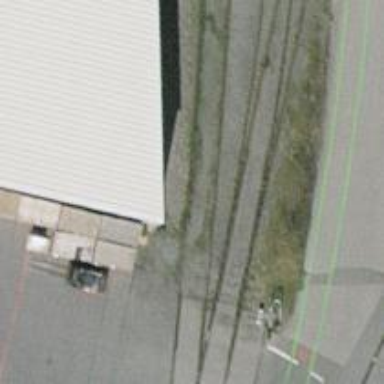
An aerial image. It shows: Railway switch.